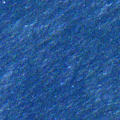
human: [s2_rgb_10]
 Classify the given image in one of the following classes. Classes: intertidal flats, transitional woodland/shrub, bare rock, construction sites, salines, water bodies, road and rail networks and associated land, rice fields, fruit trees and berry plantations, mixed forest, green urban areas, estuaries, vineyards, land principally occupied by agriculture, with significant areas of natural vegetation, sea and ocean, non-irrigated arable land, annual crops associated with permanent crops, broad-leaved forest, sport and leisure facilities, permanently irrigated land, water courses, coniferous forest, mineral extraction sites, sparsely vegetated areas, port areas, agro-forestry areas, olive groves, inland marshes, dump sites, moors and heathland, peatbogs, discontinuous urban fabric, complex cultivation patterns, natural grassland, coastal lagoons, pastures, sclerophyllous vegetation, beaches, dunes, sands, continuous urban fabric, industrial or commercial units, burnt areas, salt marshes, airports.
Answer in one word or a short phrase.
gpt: sea and ocean